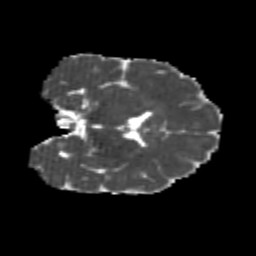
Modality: MD
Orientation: coronal
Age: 20
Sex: male
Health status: healthy
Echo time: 0.074 s